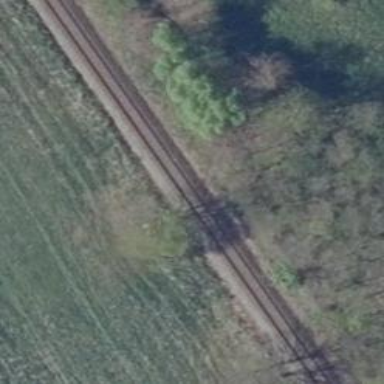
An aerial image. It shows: Railway track.